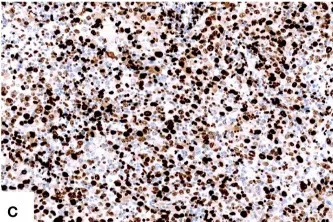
Immunohistochemical and molecular findings of the SMARCA4-deficient undifferentiated carcinoma. The Ki67 [(C), X200] proliferative index was high.
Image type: pathology (immunostaining)